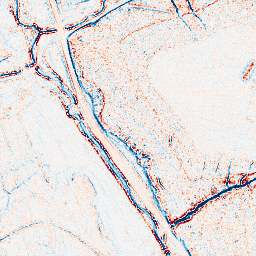
Category: edge_preserving
Decomposition family: anisotropic_diffusion
Decomposition parameters: iterations: 5
kappa: 30
gamma: 0.1
Upsampling method: cubic_mitchell
Upsampling parameters: scale: 4
Upsampling scale: 4